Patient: sex F, age 62
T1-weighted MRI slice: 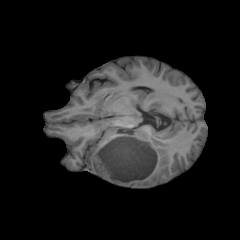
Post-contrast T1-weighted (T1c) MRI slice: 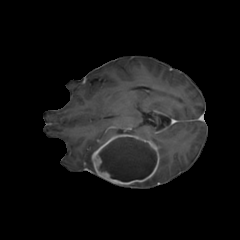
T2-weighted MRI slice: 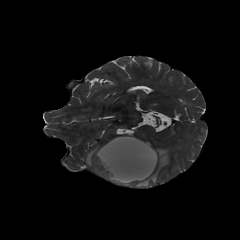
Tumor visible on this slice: yes
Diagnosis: Glioblastoma, IDH-wildtype
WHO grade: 4